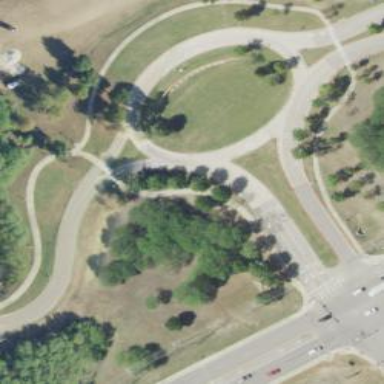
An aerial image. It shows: Unclassified road featuring roundabout.